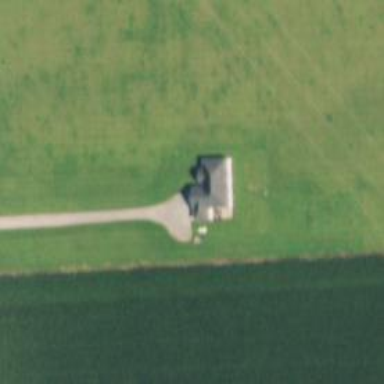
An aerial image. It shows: Driveway.